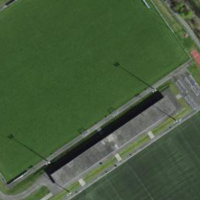
EUNIS habitat code: 53
Species observed at this site:
Juglans regia
Anas platyrhynchos